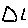
Label: triangle